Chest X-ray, PA view. Patient: 51 years old, sex F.
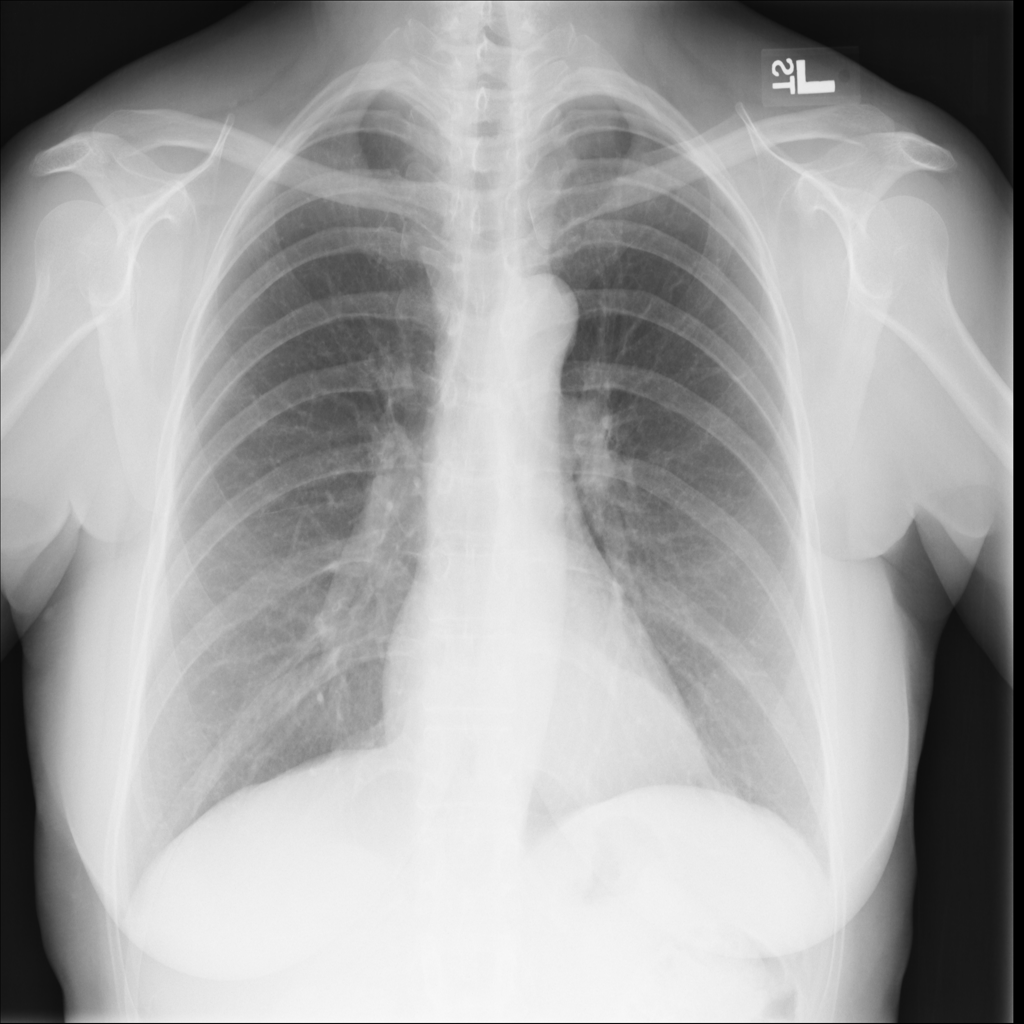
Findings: No Finding